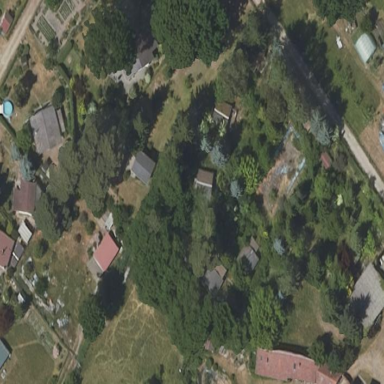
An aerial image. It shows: Allotments area.